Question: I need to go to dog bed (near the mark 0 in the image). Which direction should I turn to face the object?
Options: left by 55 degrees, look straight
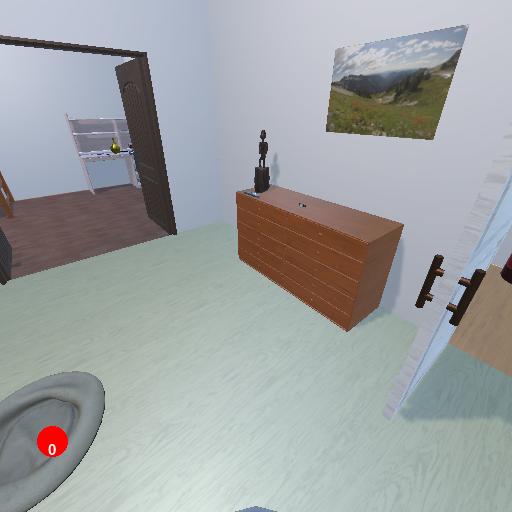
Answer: left by 55 degrees